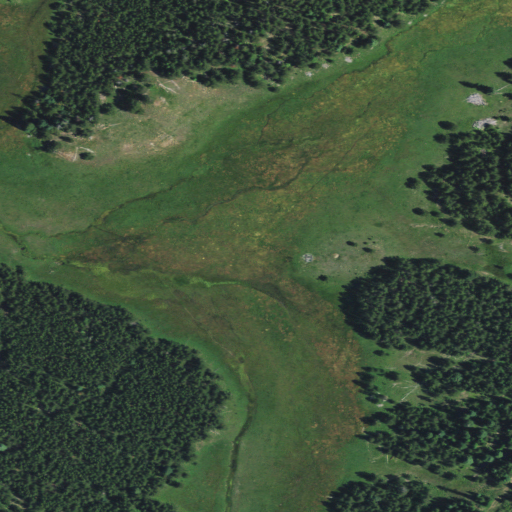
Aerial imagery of plain(s) in Oregon named Butcher Bill Meadow containing evergreen forest, herbaceous wetlands, woody wetlands, and shrub